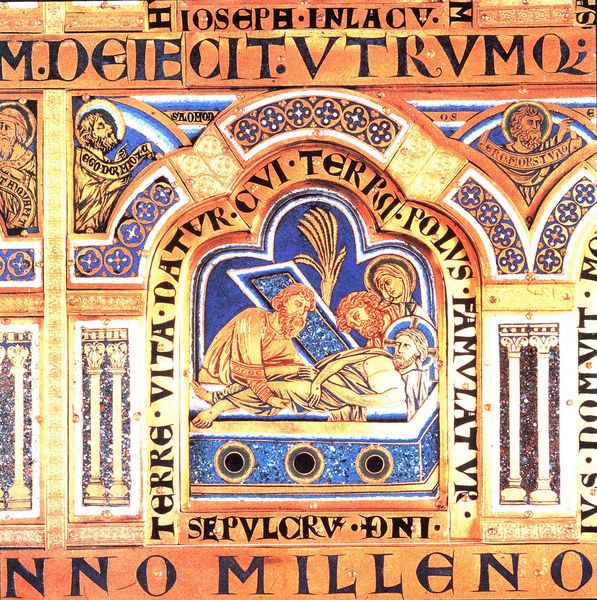
Titel: Klosterneuburger Altar
Künstler: Nikolaus von Verdun
Standort: Klosterneuburg, Augustinerchorherren-Stiftskirche Unserer Lieben Frau (EU - D)
Schlagwörter: blau, körper, mann, frauen, braun, männer, orange, schwarz, säule, säulen, rot, alt, bart, gold, haare, personen, person, schrift, monochrom, detail, verzierung, wandmalerei, deckel, antike, sarg, christus, grab, jesus, latein, altertum, shzene